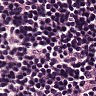
Metastatic tissue present: no